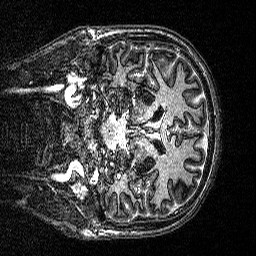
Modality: MP2RAGE
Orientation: coronal
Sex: male
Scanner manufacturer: siemens
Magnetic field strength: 3 T
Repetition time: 5 s
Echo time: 0.00292 s